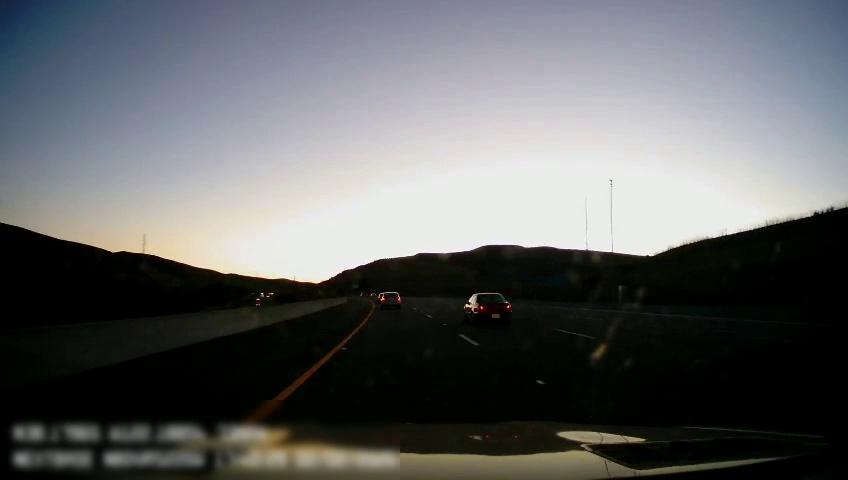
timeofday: Day
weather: Sunny
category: Drivable Space
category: Vehicles | Car
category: Vehicles | Car
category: Lanes | Alternate Lane
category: Lanes | Current Lane
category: Lanes | Current Lane
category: Lanes | Alternate Lane
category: Lanes | Alternate Lane